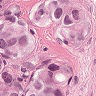
Metastatic tissue present: yes